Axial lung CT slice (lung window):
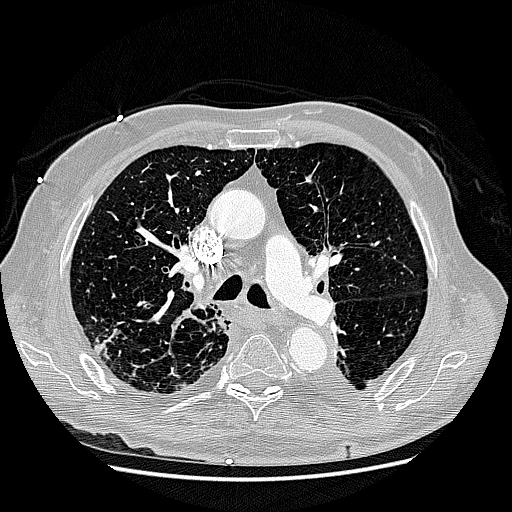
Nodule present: no